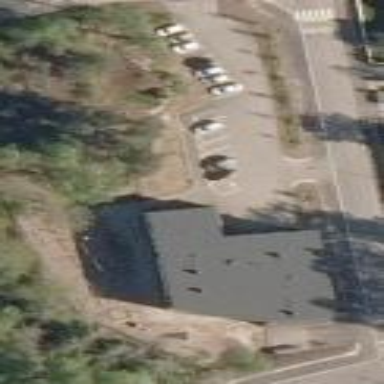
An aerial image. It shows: Kindergarten.